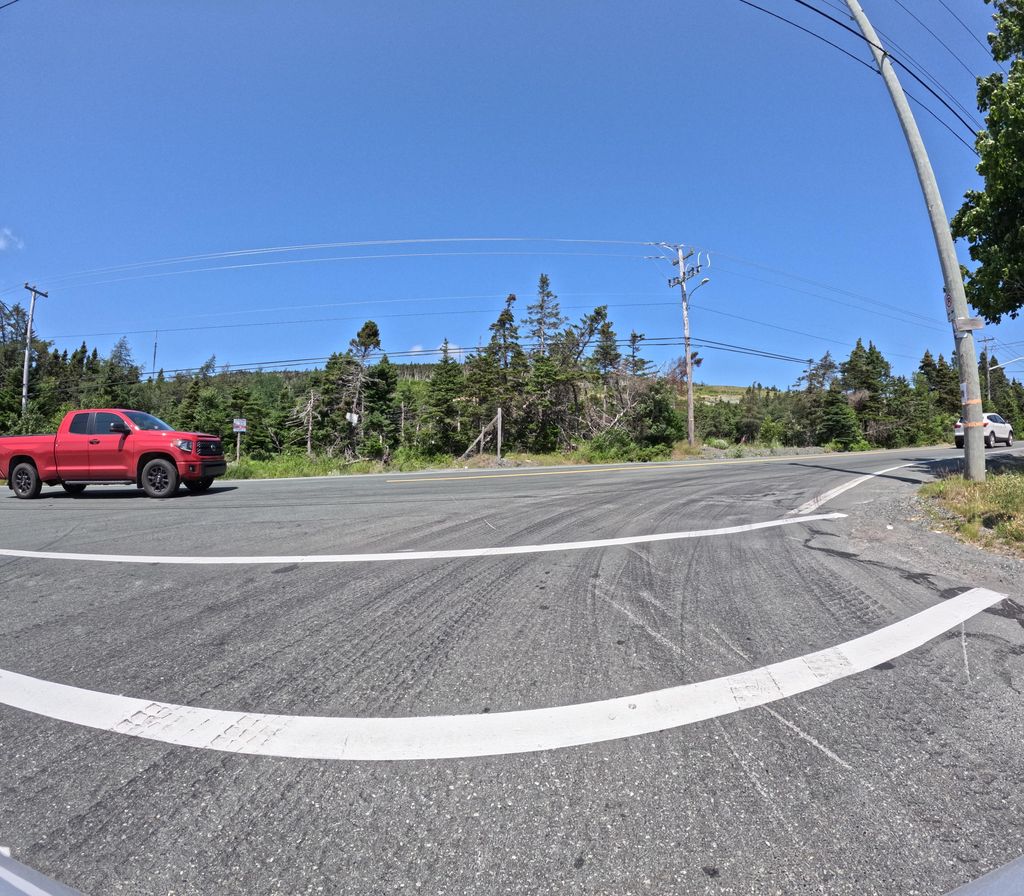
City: st_johns